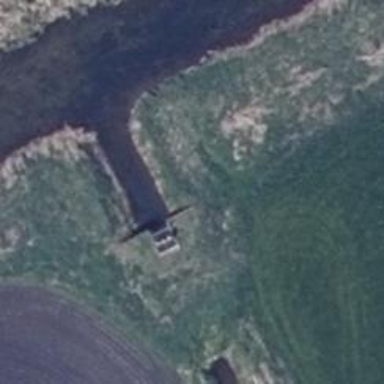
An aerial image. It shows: Culvert tunnel.